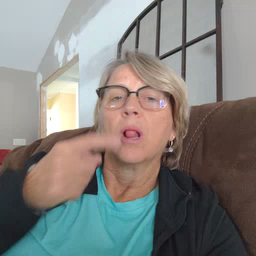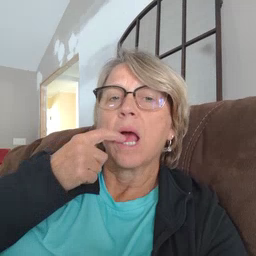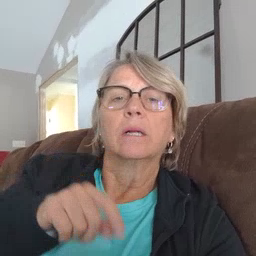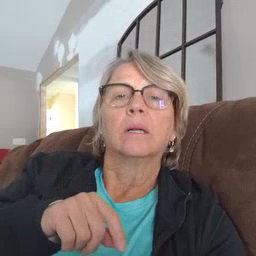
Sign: tongue